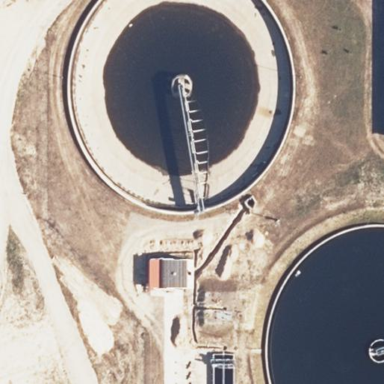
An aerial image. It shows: View of wastewater plant.